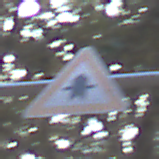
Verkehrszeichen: Vorfahrt
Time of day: MorningAfternoon
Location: Outdoor (Suburban)
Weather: PartlyCloudy
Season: NotSpecified
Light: Natural